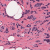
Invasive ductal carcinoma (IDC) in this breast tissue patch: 1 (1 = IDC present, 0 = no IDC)